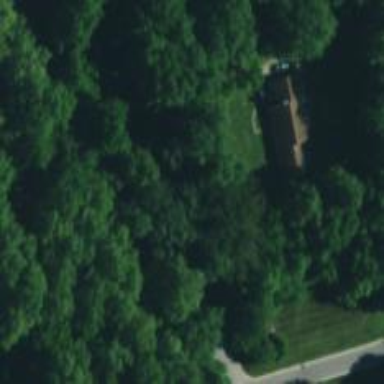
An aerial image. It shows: Driveway leading to service road.